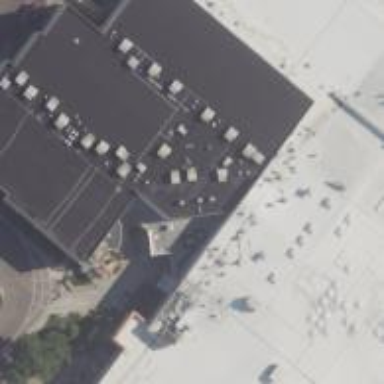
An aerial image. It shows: Cinema building.